Interaction volume radius: 10 \u00c5
Interaction volume height: 10 \u00c5
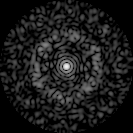
Disorder parameter: 0.8505